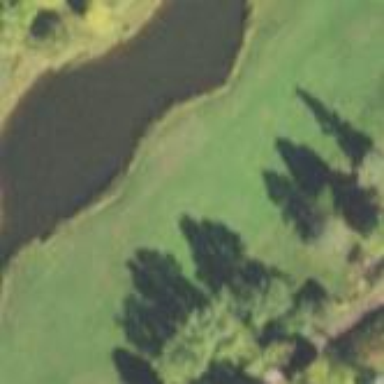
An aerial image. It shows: Grassy area designated as golf fairway.